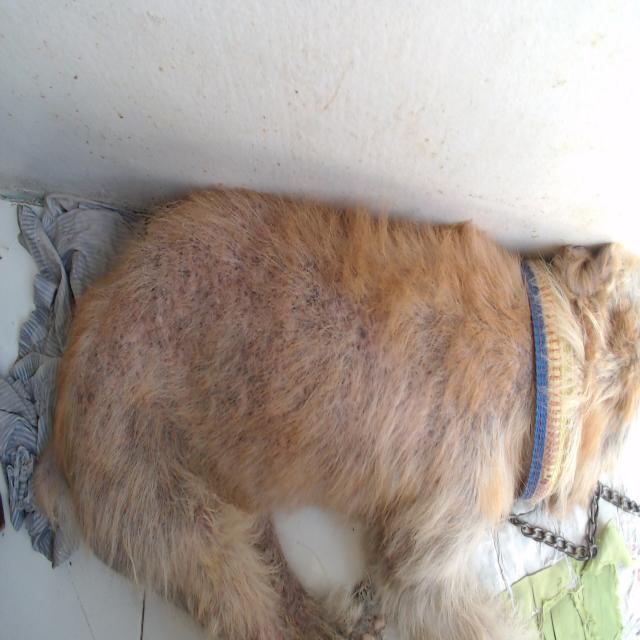
Canine demodicosis (Demodex mange) — caused by Demodex canis mites. Presents with alopecia, follicular papules, pustules, and comedones. Often localized on face and forelimbs.